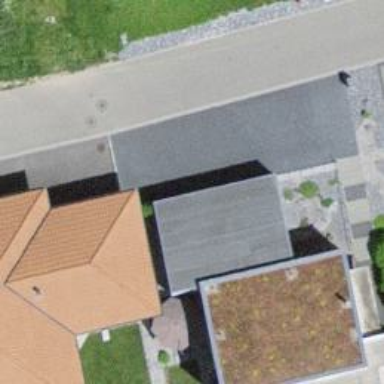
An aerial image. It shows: Garage.